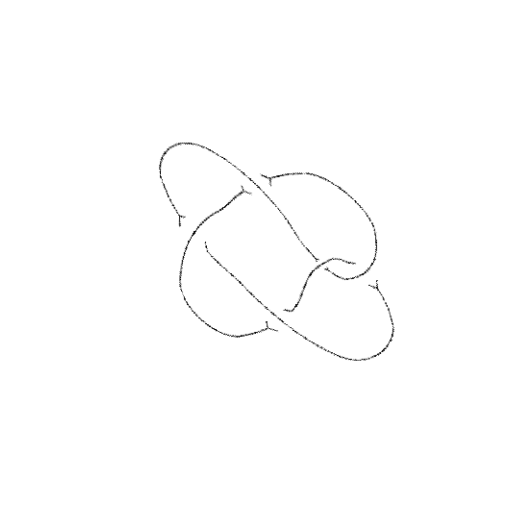
Crossing number: 5